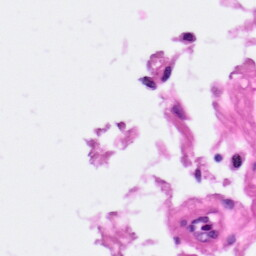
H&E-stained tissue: Pancreatic